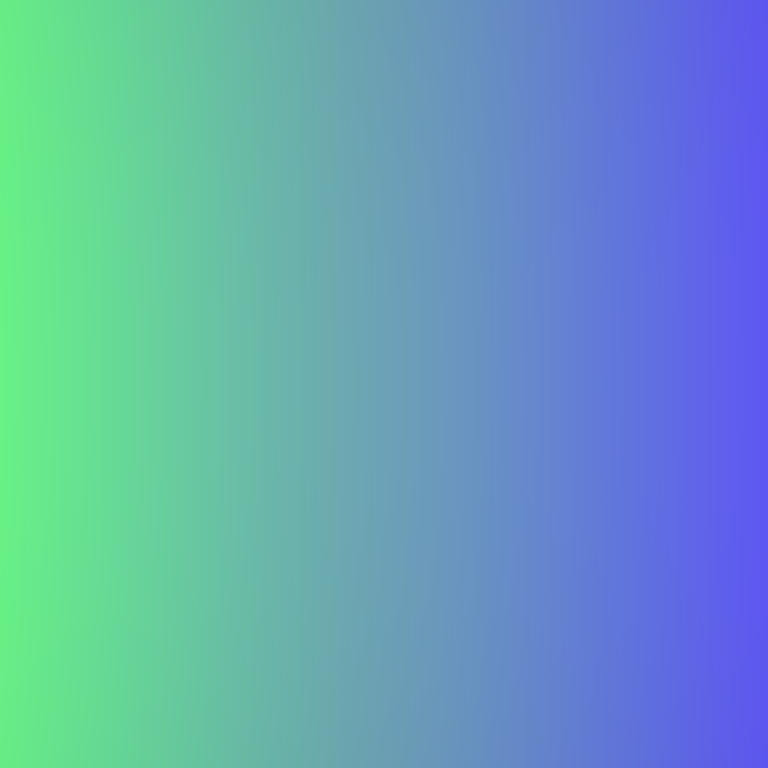
Abstract light effect, smooth gradient from vibrant green to deep blue, calm atmosphere, soft blend, no room, no furniture, no objects.